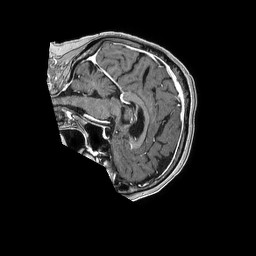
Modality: T1w
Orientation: sagittal
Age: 81
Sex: female
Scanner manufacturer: philips
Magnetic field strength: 1.5 T
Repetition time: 0.00751 s
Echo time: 0.003406 s